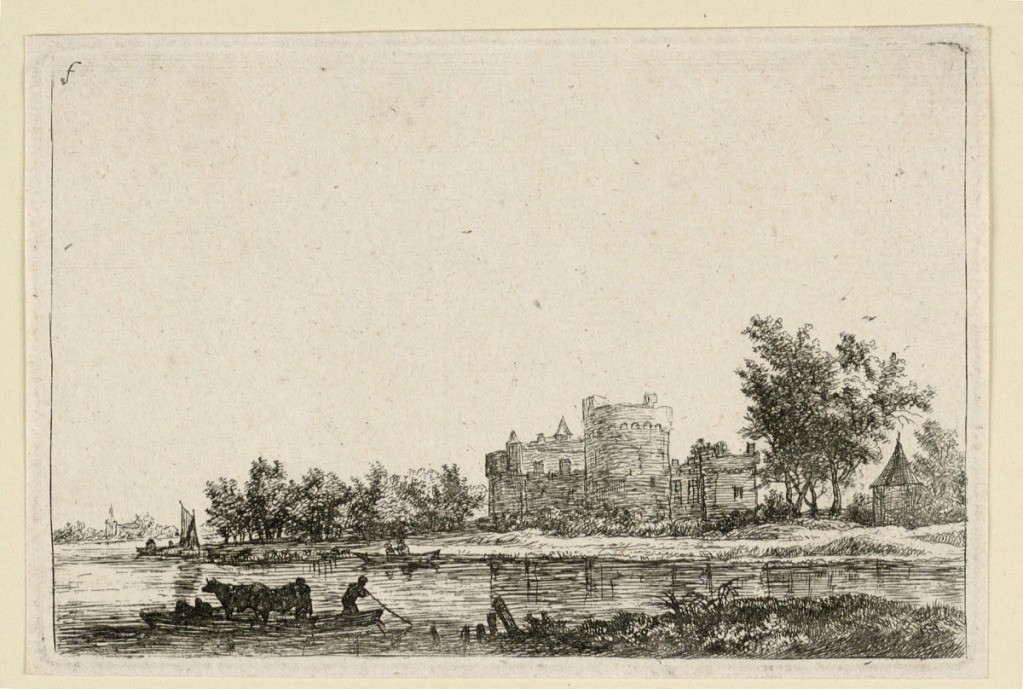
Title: A Fortified Building Near the Water's Edge
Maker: Antoni Waterloo, 1618–1677
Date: ca. 1650
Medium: Etching on paper
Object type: Print
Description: A fortified building with a circular keep is seen near the water's edge. In the left foreground a boatman ferries a cow across the stream.